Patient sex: M
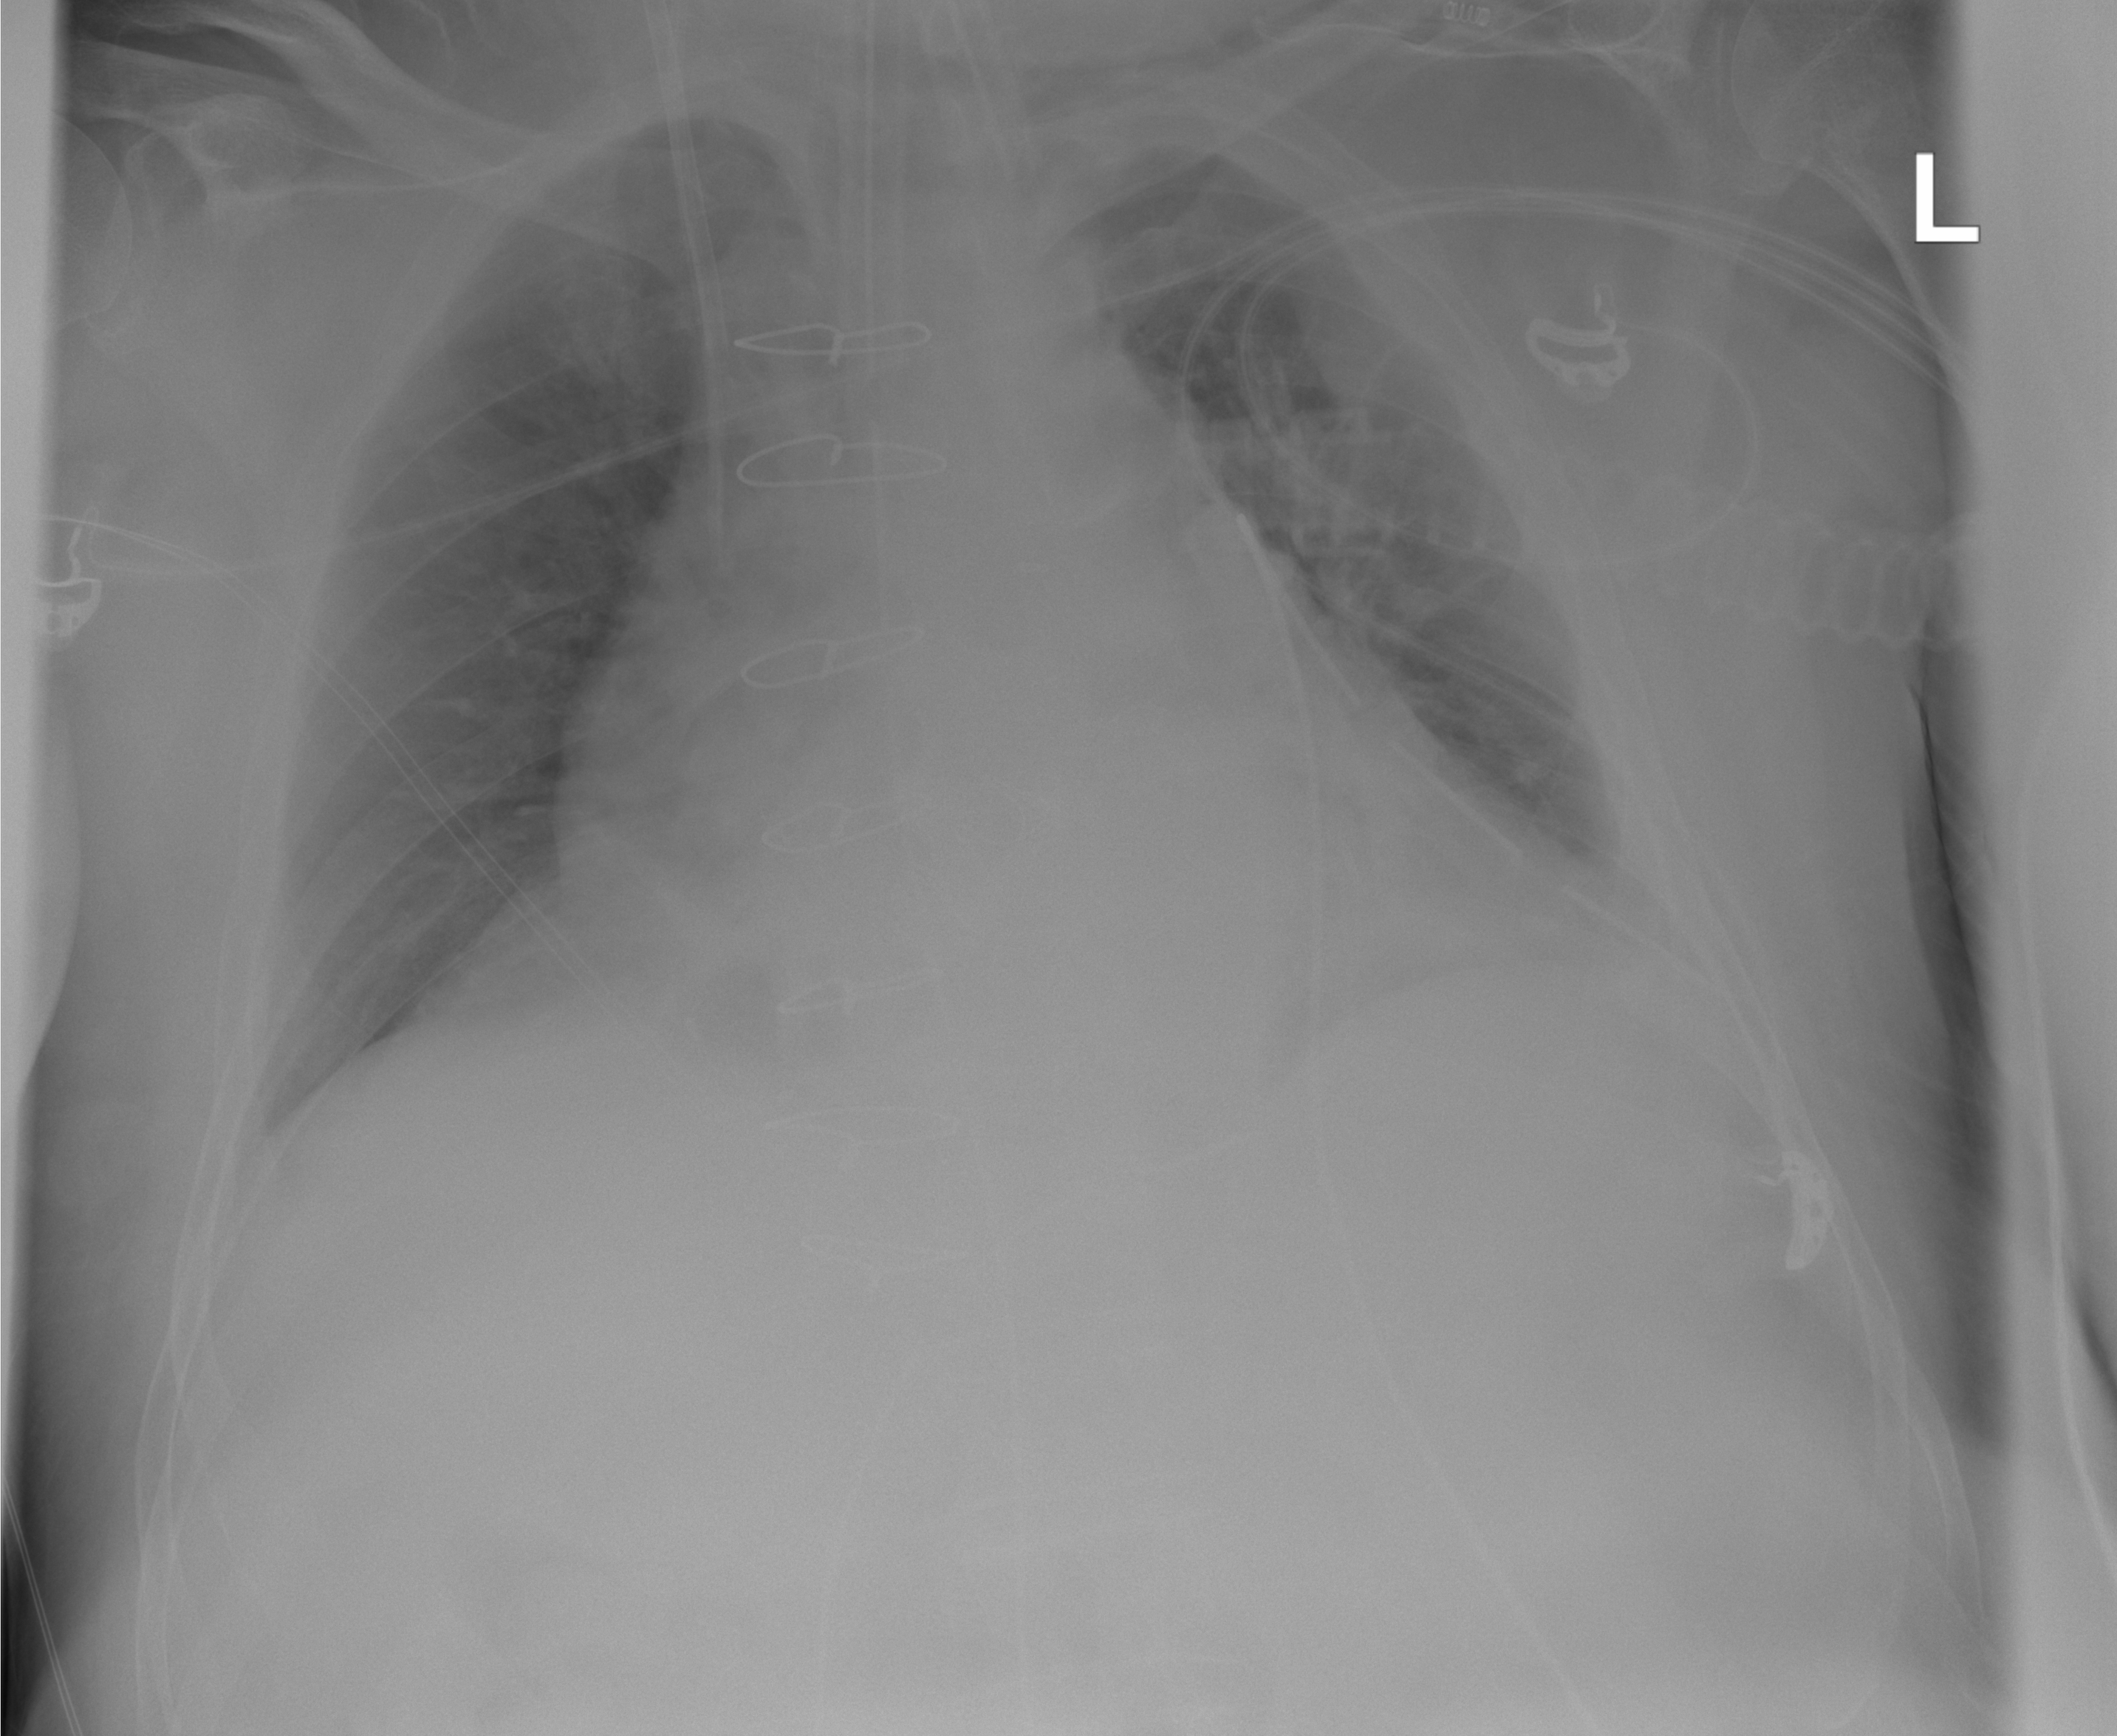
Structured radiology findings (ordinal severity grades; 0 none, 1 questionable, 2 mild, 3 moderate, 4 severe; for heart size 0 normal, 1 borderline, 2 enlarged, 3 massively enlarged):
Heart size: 2
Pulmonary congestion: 2
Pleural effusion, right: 0
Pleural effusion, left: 2
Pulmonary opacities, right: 0
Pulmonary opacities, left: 0
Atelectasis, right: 0
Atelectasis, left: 2